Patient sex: F
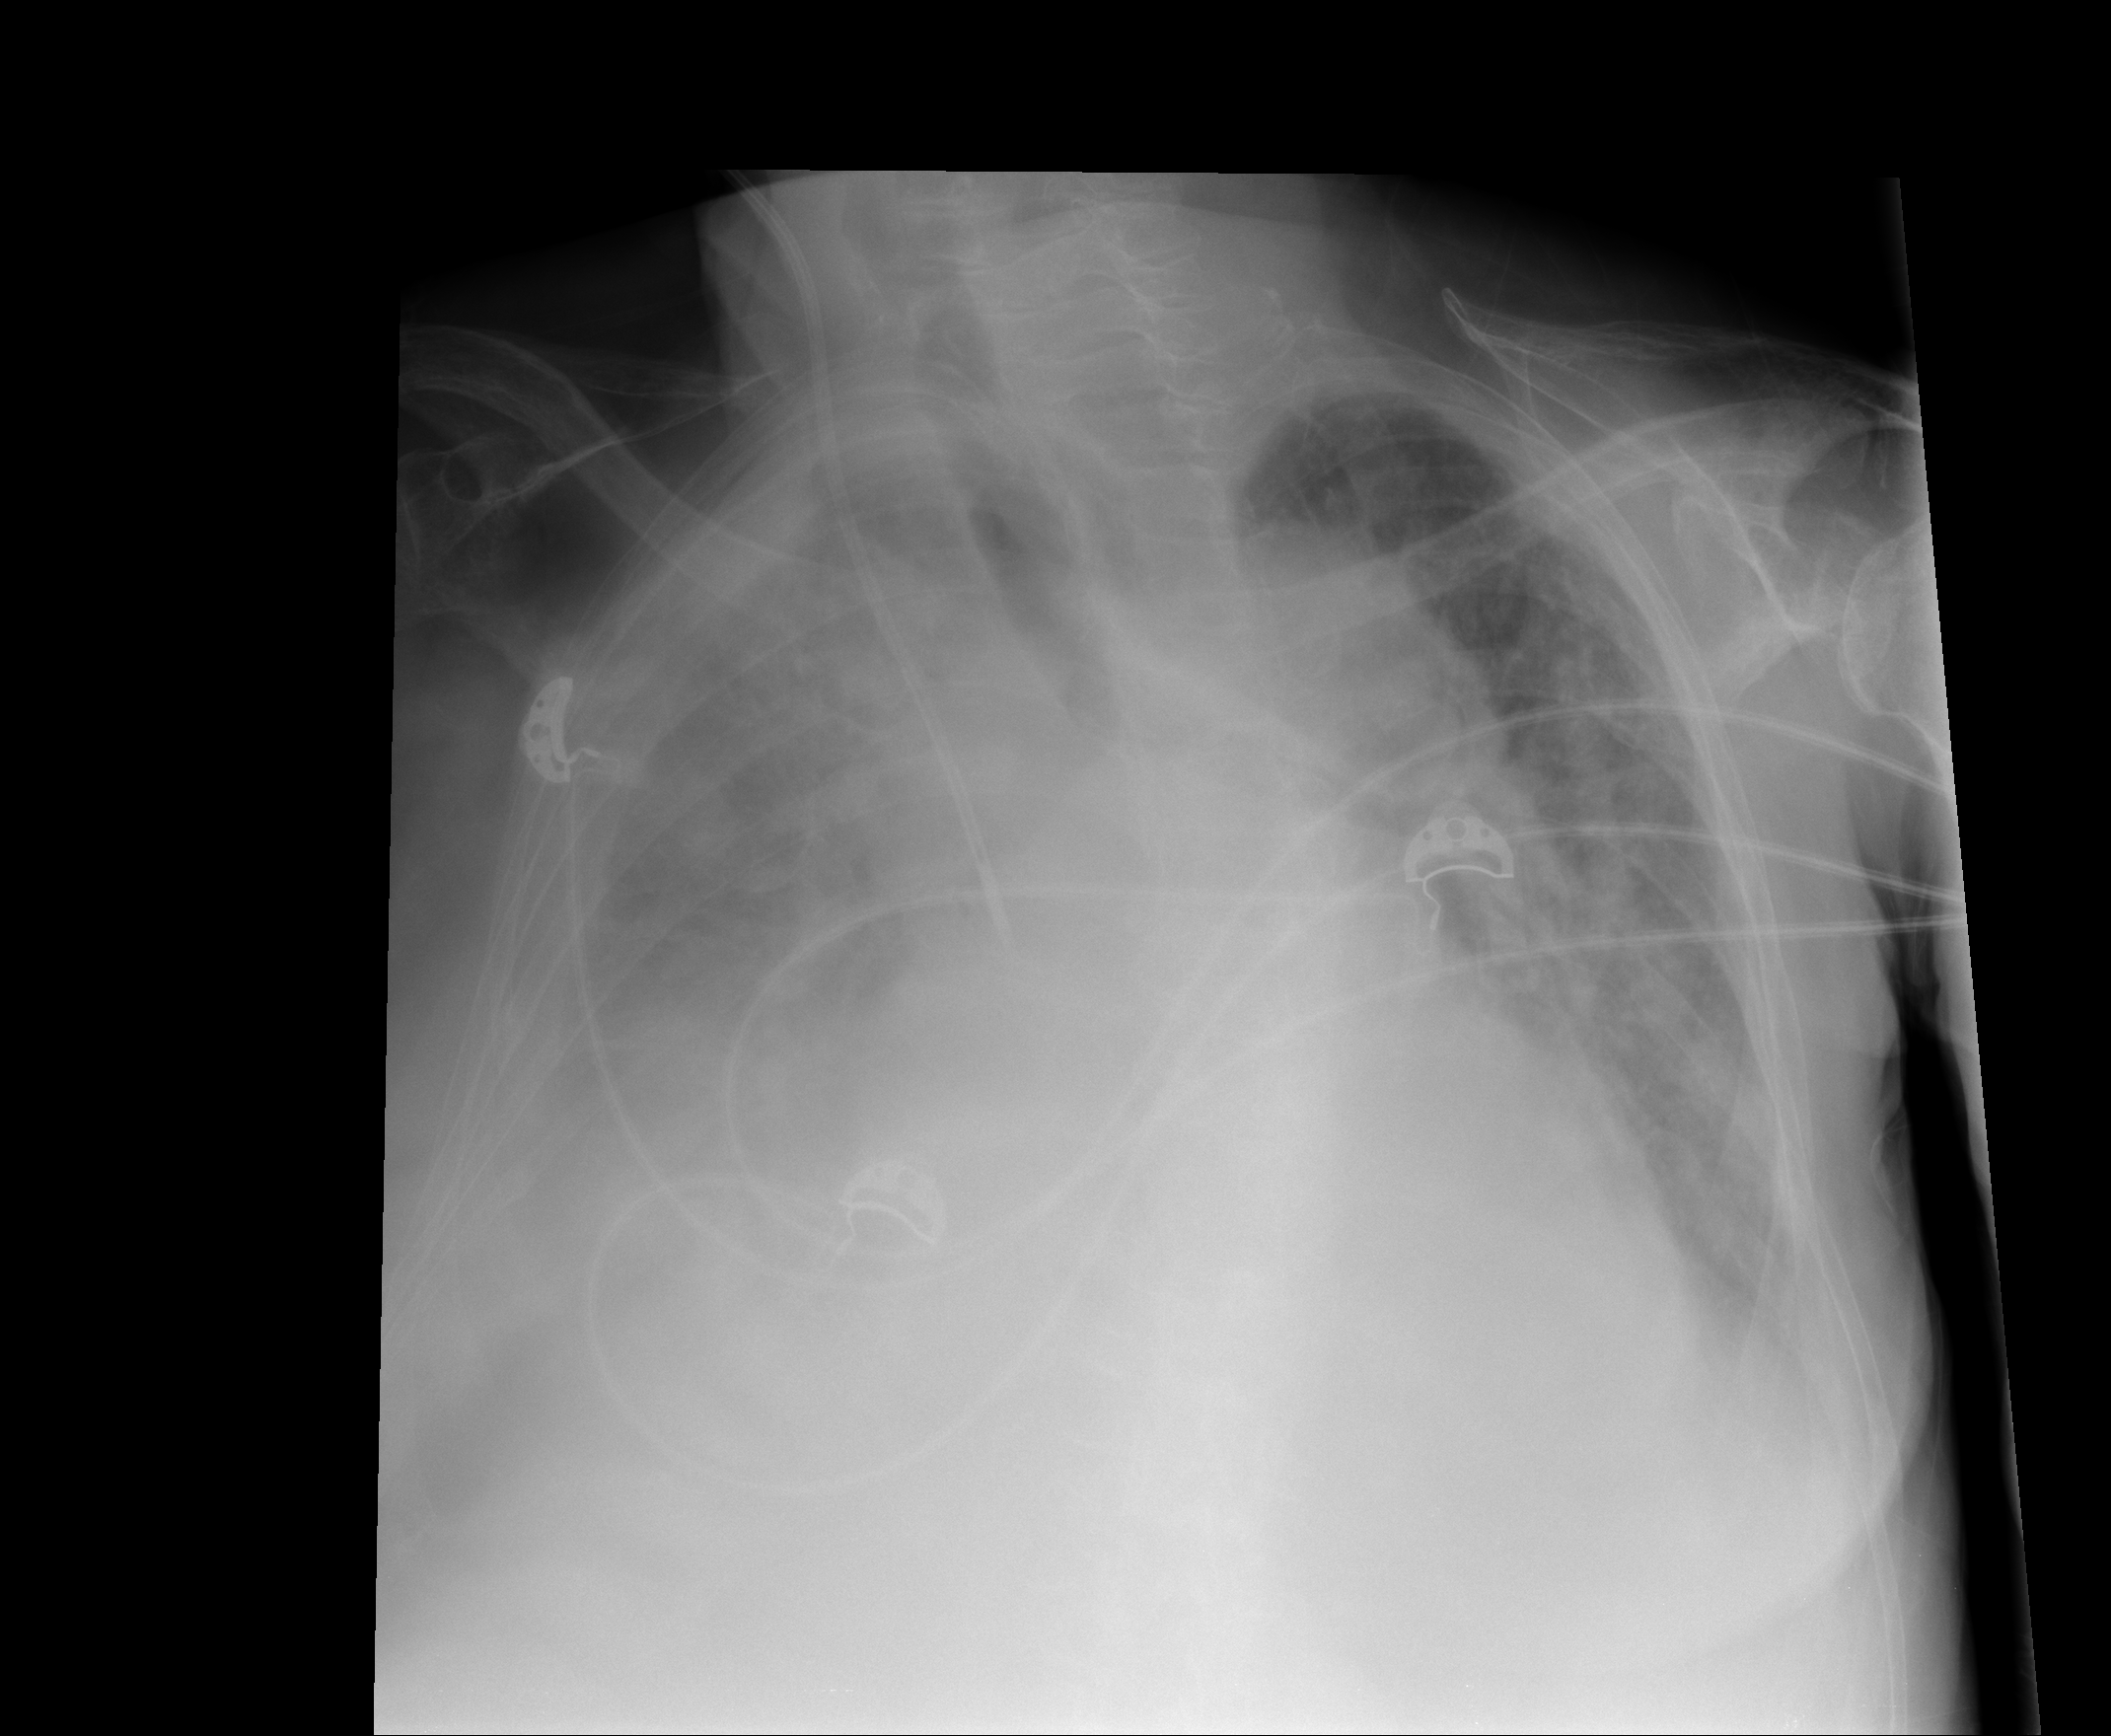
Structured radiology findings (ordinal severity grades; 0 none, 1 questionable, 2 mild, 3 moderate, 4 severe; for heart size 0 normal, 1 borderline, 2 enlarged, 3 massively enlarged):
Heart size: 1
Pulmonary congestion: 1
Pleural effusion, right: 3
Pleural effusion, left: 2
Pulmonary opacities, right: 3
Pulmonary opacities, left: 2
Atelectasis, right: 2
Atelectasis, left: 2